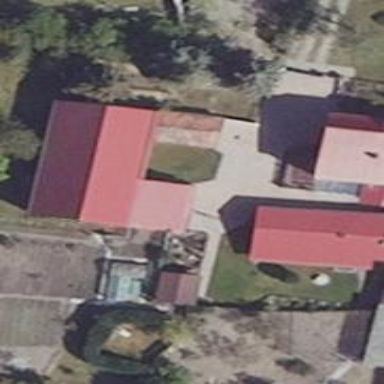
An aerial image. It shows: Simple and straightforward house.